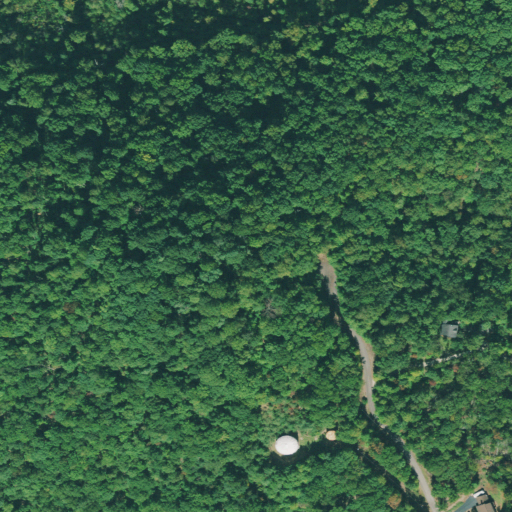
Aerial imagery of mountain in South Carolina named Potato Hill containing deciduous forest, mixed forest, open development, pasture, medium intensity development, and evergreen forest